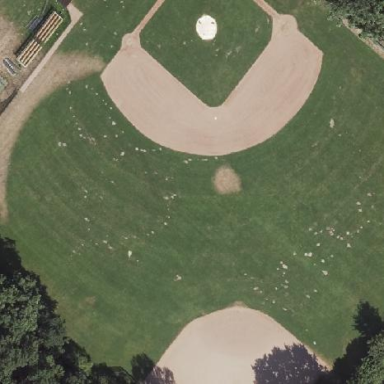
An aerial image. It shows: Baseball pitch for leisure land activities.